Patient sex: M
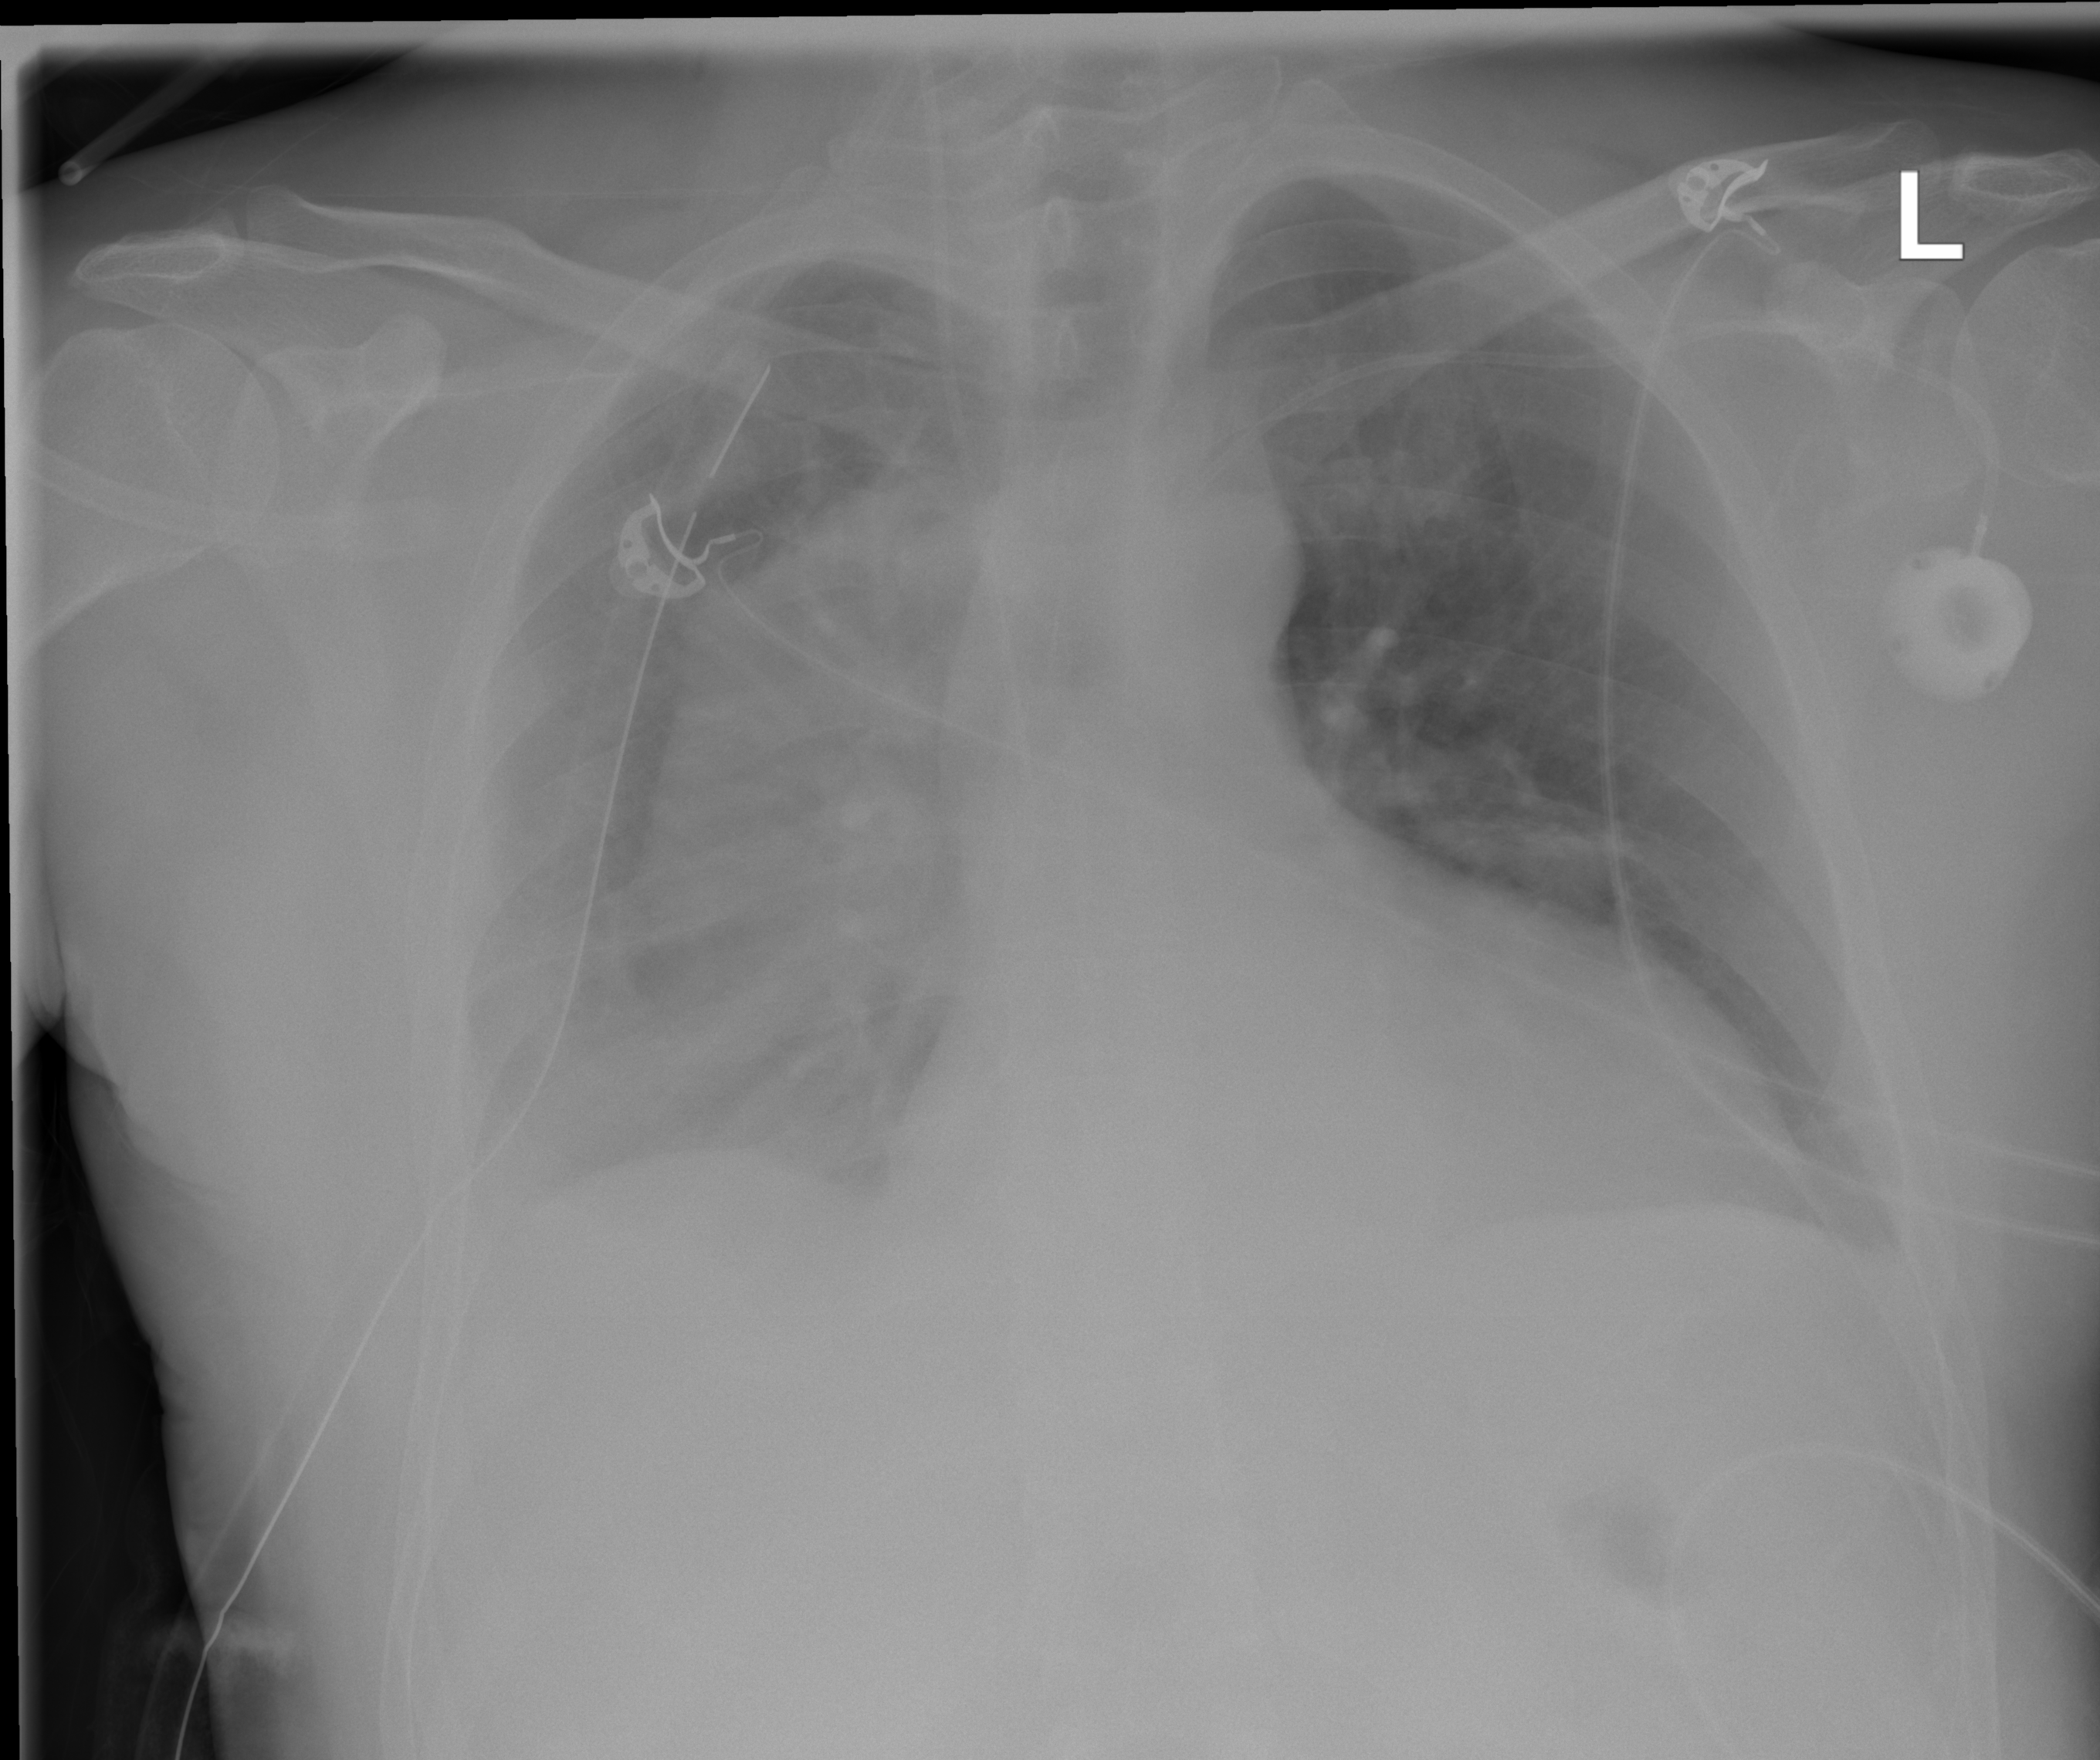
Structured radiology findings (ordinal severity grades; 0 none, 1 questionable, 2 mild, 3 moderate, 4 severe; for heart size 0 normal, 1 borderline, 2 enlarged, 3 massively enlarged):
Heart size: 2
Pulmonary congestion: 0
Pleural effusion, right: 0
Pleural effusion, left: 0
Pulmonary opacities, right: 0
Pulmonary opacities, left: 0
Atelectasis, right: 2
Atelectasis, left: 0